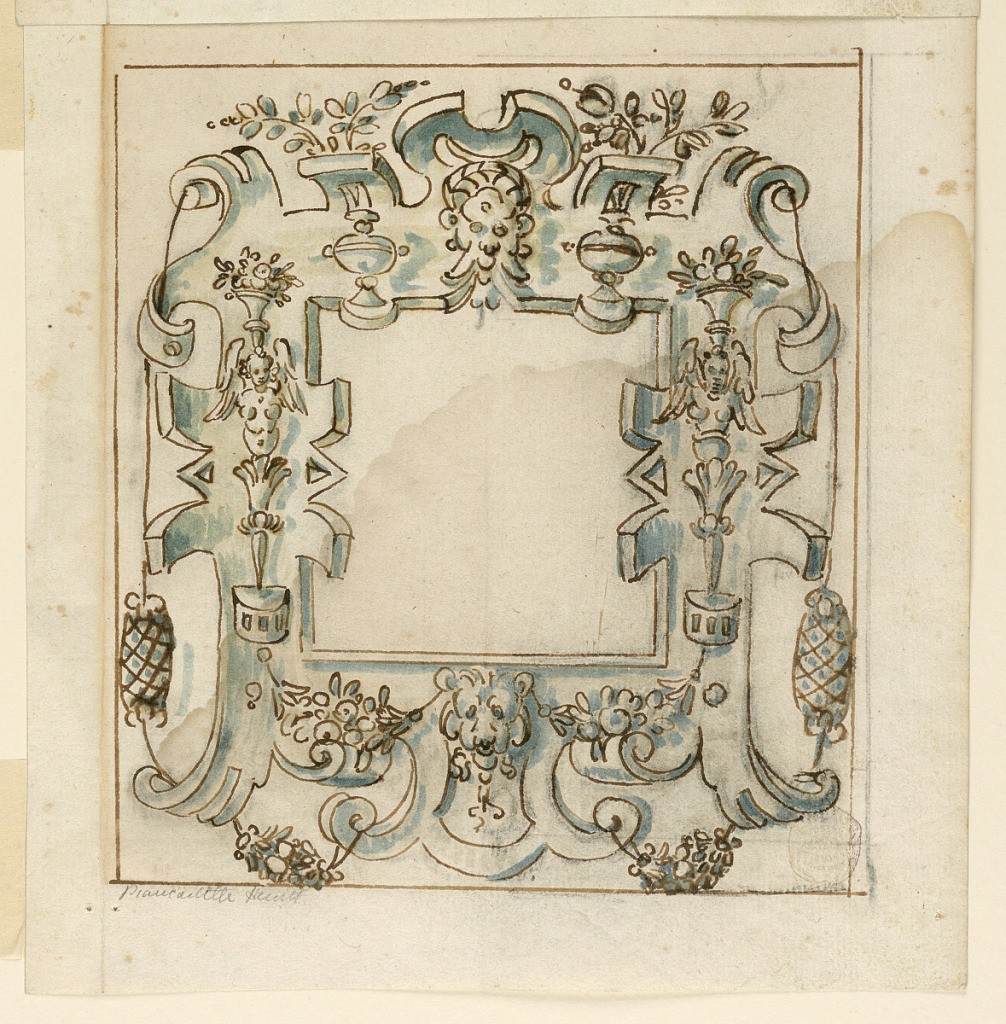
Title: Strapwork Design
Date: early 17th century
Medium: Charcoal, pen and ink, brush and watercolor on paper
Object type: Drawing
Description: Strapwork with harpy candelabrum, swags and masks frame a square panel at center